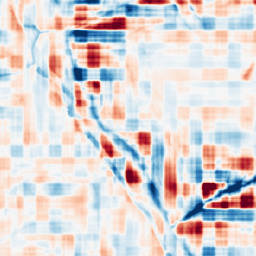
Category: wavelet
Decomposition family: wavelet_reverse_biorthogonal
Decomposition parameters: wavelet: rbio3.5
level: 5
Upsampling method: bilinear
Upsampling parameters: scale: 8
Upsampling scale: 8